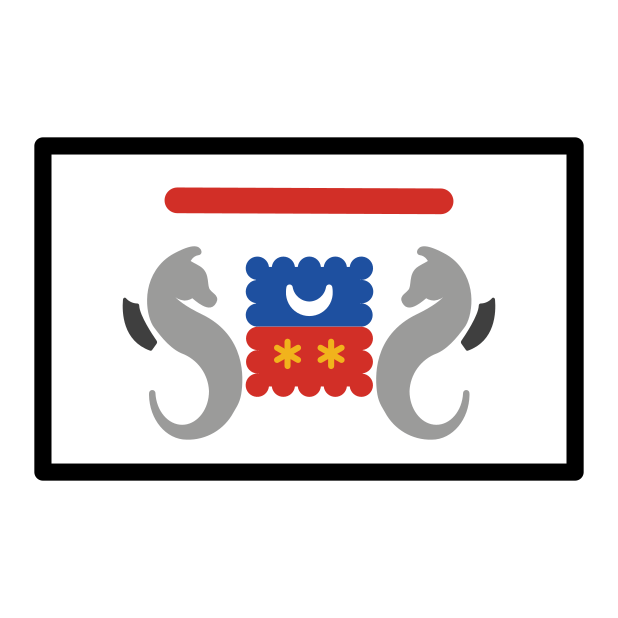
flag: Mayotte